Aerial crown-view tile of a tropical tree (Barro Colorado Island, Panama), acquired 20240813:
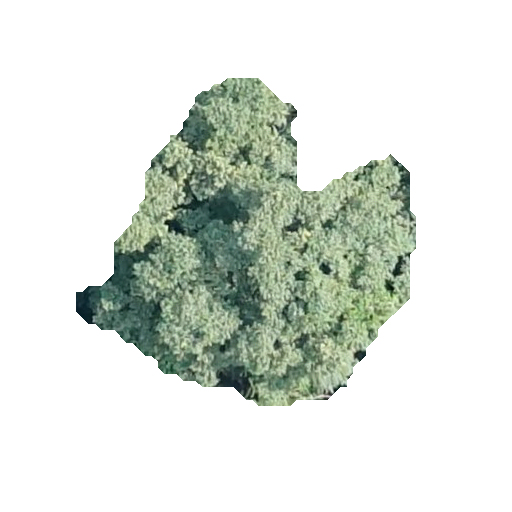
Species: Luehea seemannii
GBIF accepted scientific name: Luehea seemannii
Crown area: 103.529 m²